Question: I'm newbie to TypoScript. I actually don't know how to make link like this:

By googling, I got some idea on typoscript like this:
'''
lib.social = COA
lib.social.special = language
lib.social.special.value = 0,1,2
lib.social.1 = GMENU
lib.social.1{
wrap = <ul> | </ul>
noBlur = 1
expAll = 1
NO = 1
NO {
ATagTitle.field = title // nav_title
stdWrap.htmlSpecialChars = 1
wrapItemAndSub = <li> | </li>
accessKey = 1
}
}
lib.social.1.NO{
XY = [5.w]+4, [5.h]+4
5 = IMAGE
5.file = {$global.imagePath}facebook.png || {$global.imagePath)twitter.png || {$global.imagePath)xing.png
5.offset = 2,2
}
'''
I'm sure I got a problem with 'lib.social = language' and I also try different things lik directory or browse but it still does not work and I may have some mistakes with the above script which I can't figure out.
In overall, I don't know how to make it work by linking to the external urls using typoscript.
Thanks
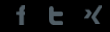
Answer: 1. Most of social networks has their own embedding code so you don't need to create it manually, just can put into the marker the code... lib.social = COA
lib.social.10 = TEXT
lib.social.10.value = <fb:like send="true" width="450" show_faces="true"></fb:like>
2. you can also use www.addthis.com to place many different social buttons
3. If you need to use custom graphics anyway, use common links, each with custom id attribute, then just use CSS to set it's display as block set the width,height, float (to make sure the each button is in the sam line, and finally background-image with your buttons. Use sprite technique for the image for best results (all buttons in one file, then set correct button for link with background-position